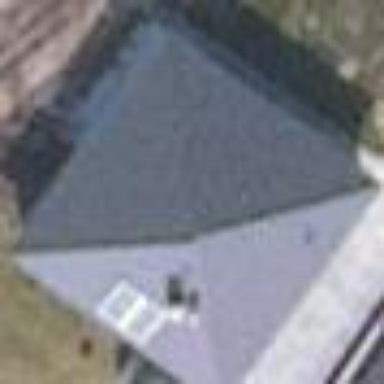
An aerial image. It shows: Simple house.